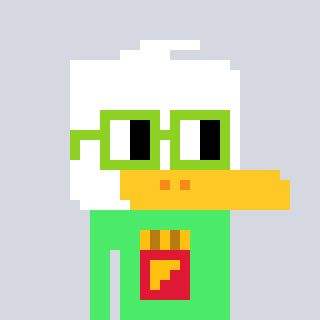
a pixel art character with square light green glasses, a duck-shaped head and a teal-colored body on a cool background